Question: On my simulator under 'Hardware -> Device' I only see iPhone Retina but not iPhone alone.
Is there a reason for this? am I missing iPhone?

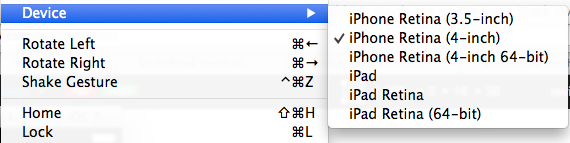
Answer: If your project's Deployment Target is iOS 7.0 or later then that is why you don't see non-retina iPhone choices.
- -